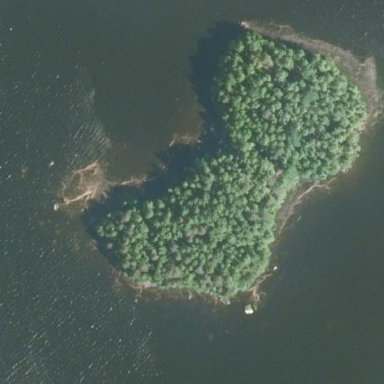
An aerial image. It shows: Image showing island.